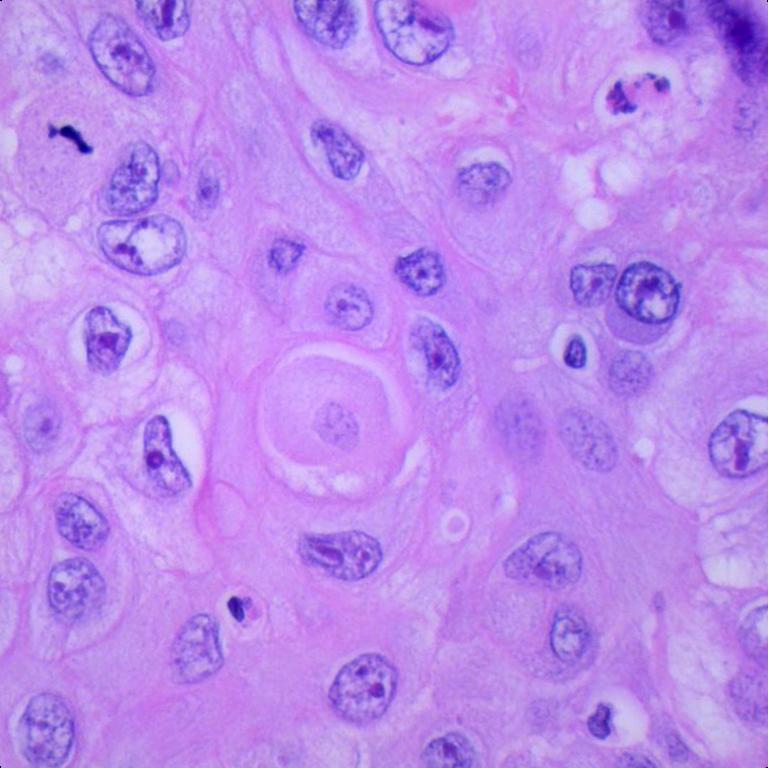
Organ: lung
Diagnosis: squamous carcinomas